Interaction volume radius: 5 \u00c5
Interaction volume height: 25 \u00c5
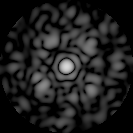
Disorder parameter: 0.6757